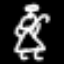
Label: angel